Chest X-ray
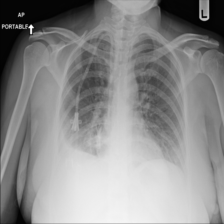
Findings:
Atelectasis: negative
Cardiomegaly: negative
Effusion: positive
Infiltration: positive
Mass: negative
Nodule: negative
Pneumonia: negative
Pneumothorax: negative
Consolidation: negative
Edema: negative
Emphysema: negative
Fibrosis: negative
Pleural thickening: negative
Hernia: negative